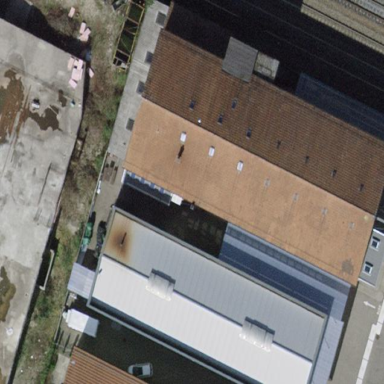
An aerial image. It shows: Building.